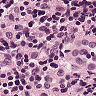
Metastatic tissue present: no